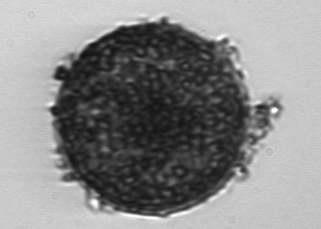
Label: Coscinodiscus